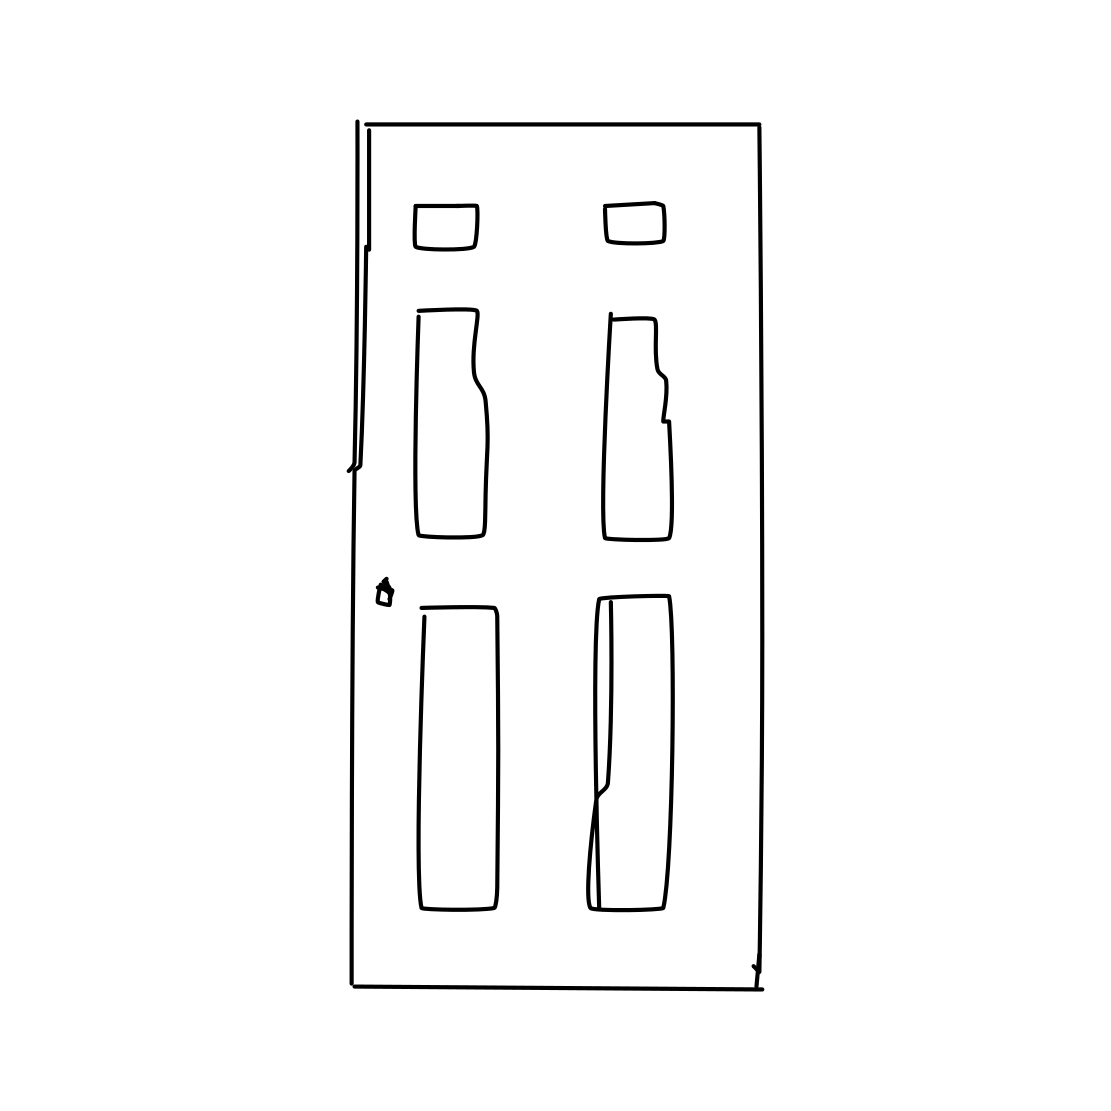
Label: door